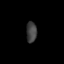
Tissue: prostate
Cell type: Myeloid cells
Senescence score: 0.7986
Nuclear area (px): 214
Mean DAPI intensity: 64.178